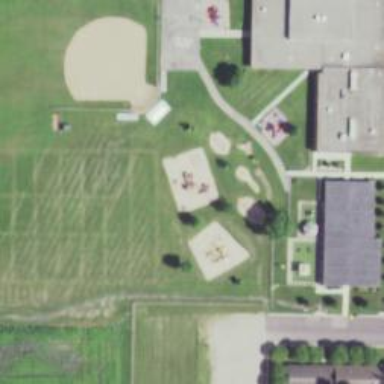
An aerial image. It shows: Playground area for leisure land.